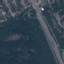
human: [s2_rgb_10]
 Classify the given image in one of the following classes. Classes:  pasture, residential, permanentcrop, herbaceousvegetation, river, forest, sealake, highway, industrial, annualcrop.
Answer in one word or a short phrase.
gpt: Highway